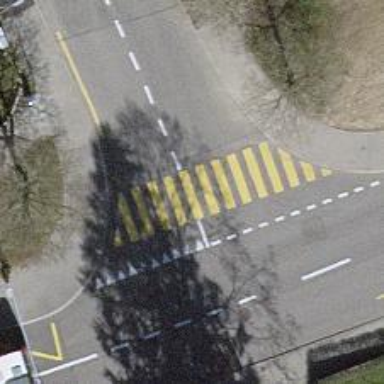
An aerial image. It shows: Uncontrolled footway crossing with markings.